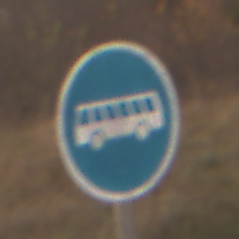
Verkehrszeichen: Busssonderstreifen
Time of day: SunriseSunset
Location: Outdoor (Nature)
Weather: PartlyCloudy
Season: NotSpecified
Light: Natural